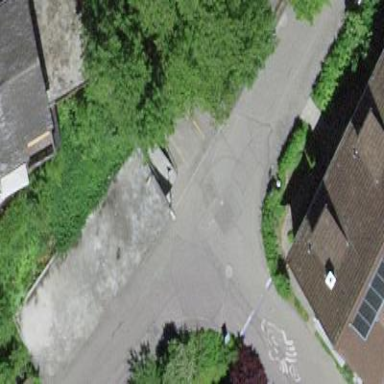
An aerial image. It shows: Garage building.